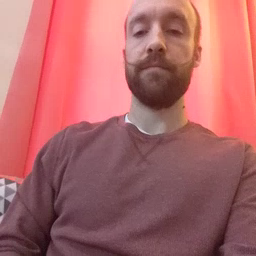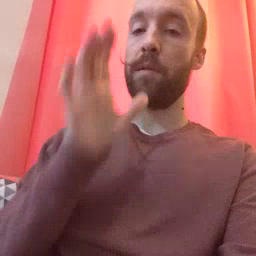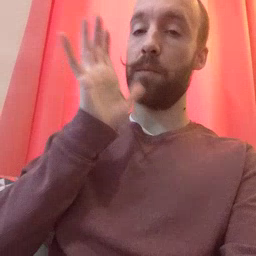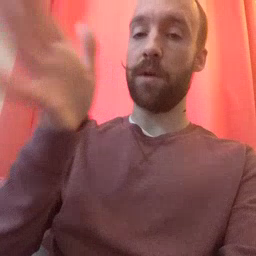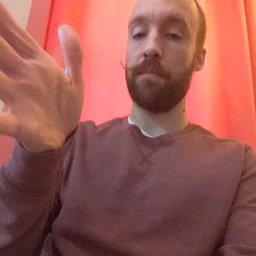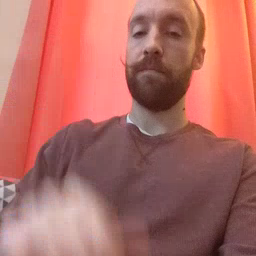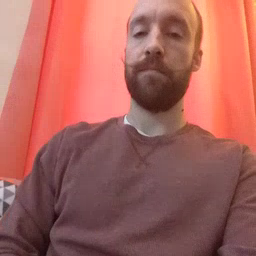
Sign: grandma